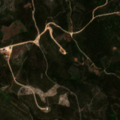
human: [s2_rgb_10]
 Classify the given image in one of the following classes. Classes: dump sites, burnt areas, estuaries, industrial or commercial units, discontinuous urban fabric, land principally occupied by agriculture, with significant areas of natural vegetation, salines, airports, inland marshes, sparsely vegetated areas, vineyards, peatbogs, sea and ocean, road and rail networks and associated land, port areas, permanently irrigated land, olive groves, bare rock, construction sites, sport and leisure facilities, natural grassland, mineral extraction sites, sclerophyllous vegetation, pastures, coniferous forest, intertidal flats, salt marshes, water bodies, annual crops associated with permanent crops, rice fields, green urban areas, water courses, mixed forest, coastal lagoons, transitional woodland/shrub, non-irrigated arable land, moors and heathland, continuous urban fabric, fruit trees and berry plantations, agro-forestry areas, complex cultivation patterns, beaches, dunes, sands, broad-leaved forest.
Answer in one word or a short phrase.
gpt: broad-leaved forest, sclerophyllous vegetation, transitional woodland/shrub